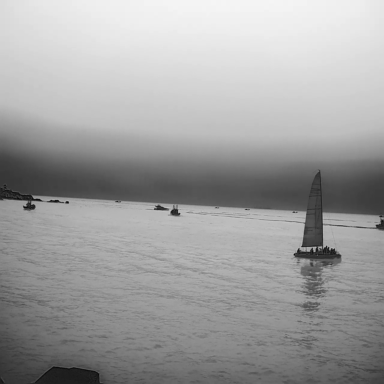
There are eight bulk_carriers in the infrared image.